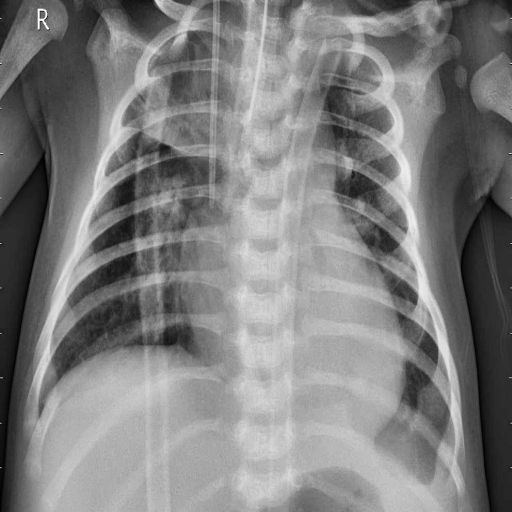
Finding: PNEUMONIA